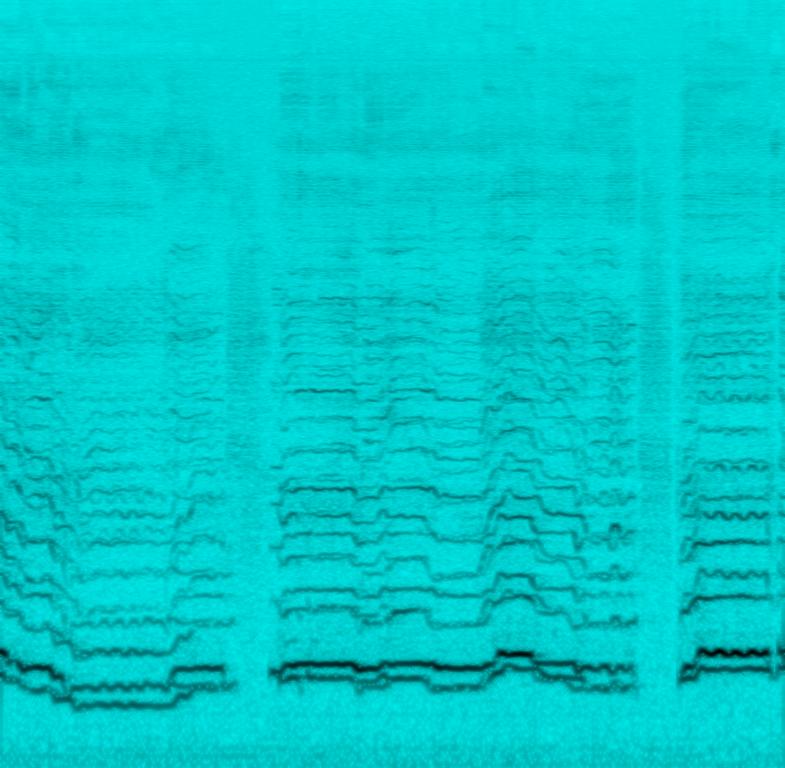
This is an acapella version of a Christmas gospel music piece. There are children singing using the harmony singing technique. The piece has a heart-touching feel to it. This piece could be used in the soundtrack of a Christmas movie.